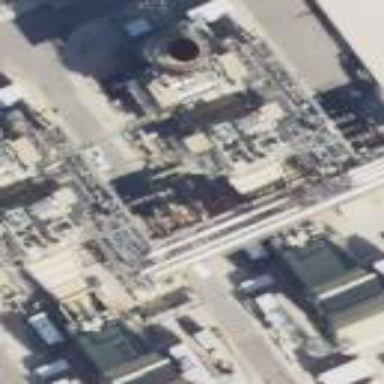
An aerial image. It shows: Gas turbine generator.